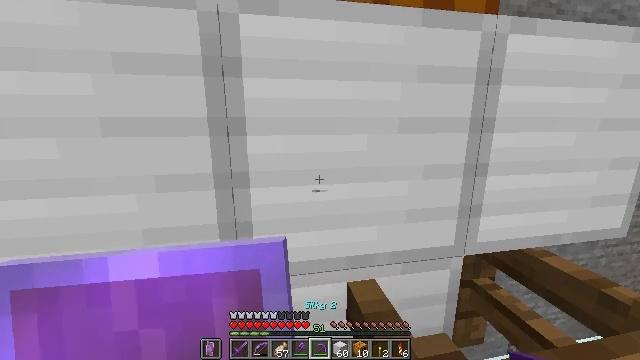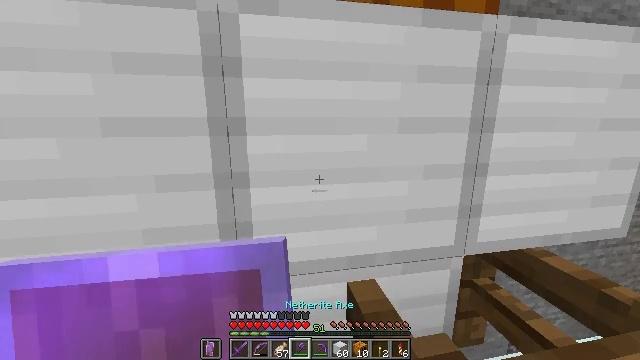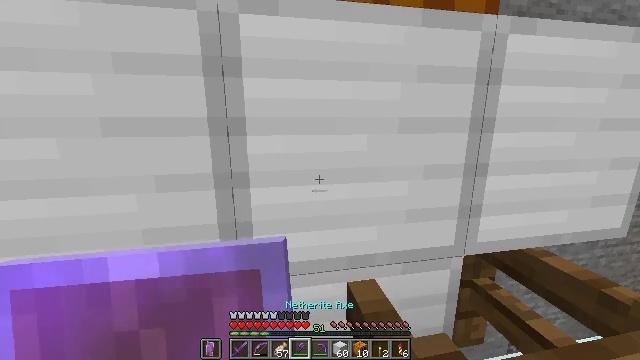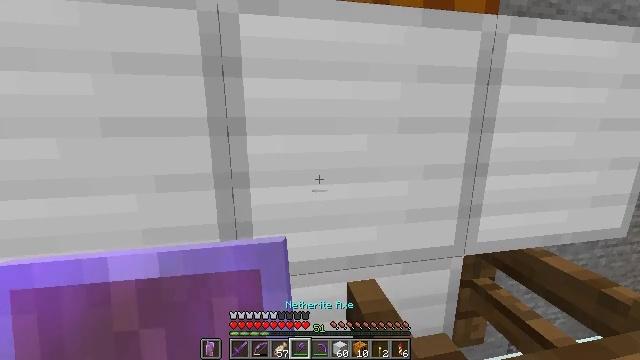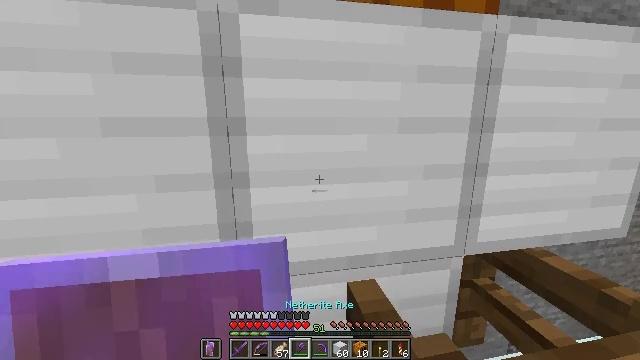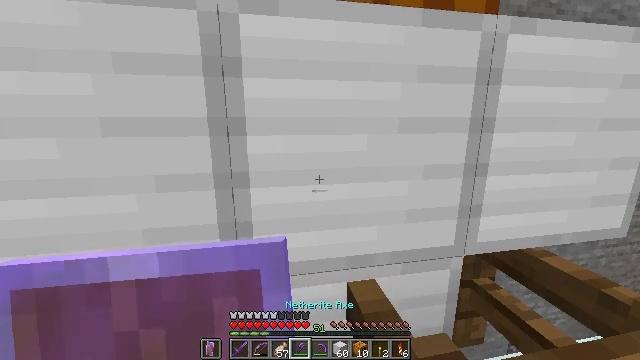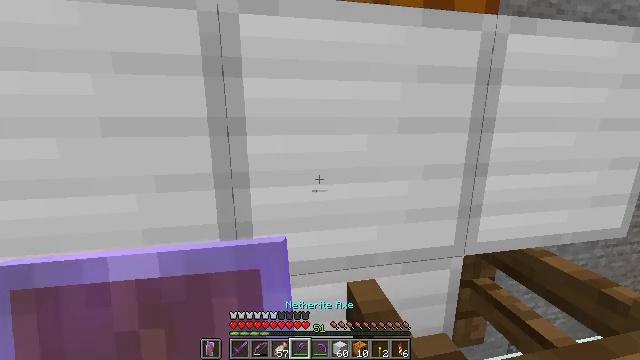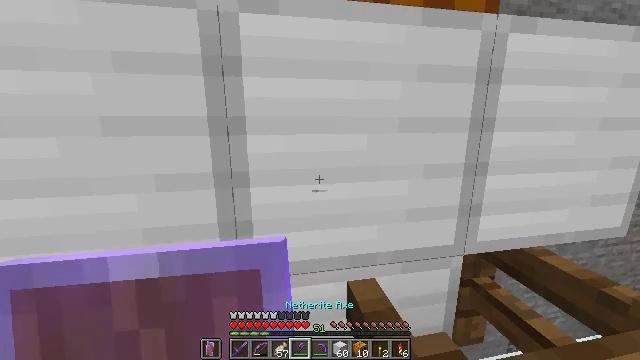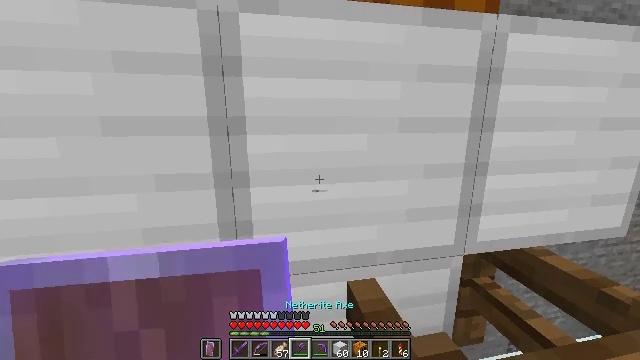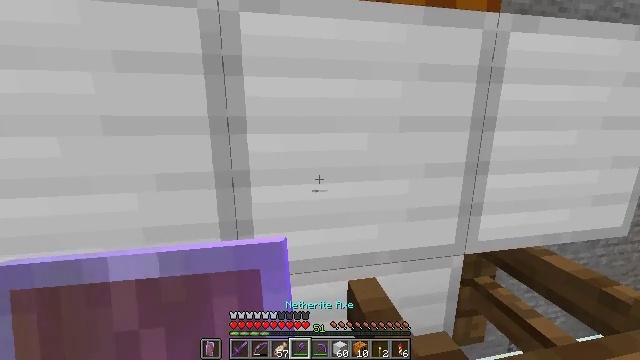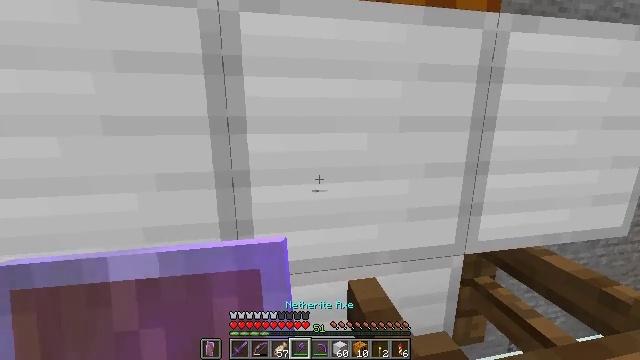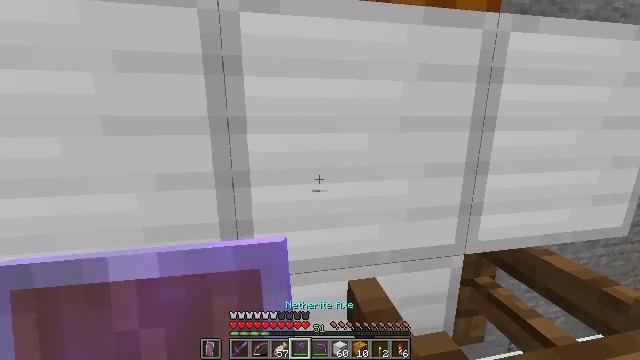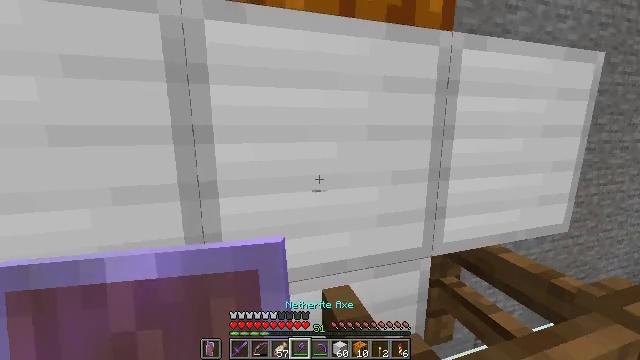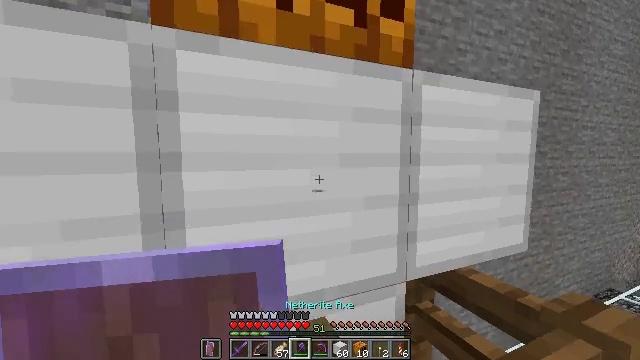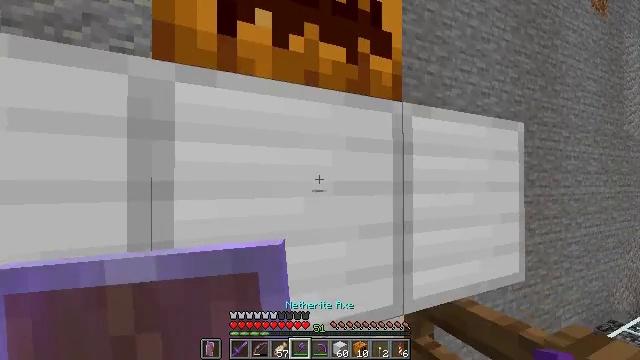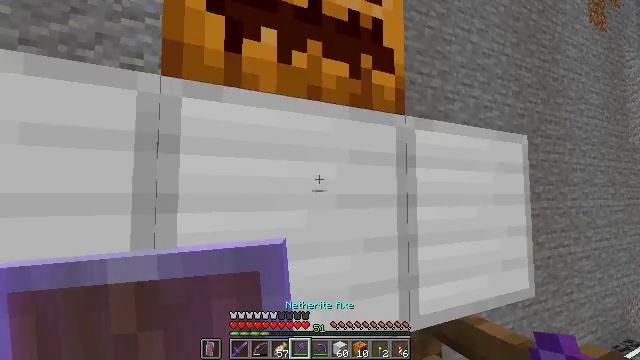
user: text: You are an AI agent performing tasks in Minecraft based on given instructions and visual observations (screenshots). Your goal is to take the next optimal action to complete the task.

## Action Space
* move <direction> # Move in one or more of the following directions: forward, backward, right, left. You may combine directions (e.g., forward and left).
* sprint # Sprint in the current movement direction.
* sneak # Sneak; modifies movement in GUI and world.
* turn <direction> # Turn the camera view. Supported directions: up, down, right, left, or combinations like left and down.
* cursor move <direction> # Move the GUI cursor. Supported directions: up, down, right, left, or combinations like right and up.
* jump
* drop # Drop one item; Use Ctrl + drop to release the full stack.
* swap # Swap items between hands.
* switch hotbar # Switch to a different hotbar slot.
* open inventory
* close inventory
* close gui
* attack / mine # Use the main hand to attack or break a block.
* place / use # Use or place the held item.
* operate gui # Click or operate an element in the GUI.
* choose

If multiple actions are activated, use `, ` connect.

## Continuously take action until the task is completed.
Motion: motion action
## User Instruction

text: Attack the carved pumpkin to gather it.
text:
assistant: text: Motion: no_op
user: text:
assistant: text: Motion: no_op
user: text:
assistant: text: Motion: no_op
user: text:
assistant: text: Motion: no_op
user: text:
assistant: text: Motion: no_op
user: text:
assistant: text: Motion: no_op
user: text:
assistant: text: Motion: no_op
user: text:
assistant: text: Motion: no_op
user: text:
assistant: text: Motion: no_op
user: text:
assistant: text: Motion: no_op
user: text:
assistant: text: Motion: no_op
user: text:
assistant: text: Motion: turn right and up
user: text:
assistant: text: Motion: turn right and up
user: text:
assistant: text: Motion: turn right and up
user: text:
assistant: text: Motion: turn up
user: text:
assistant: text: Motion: move forward
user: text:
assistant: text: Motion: move forward, turn left and up
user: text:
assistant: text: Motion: move forward, turn left and up, jump
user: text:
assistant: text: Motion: move forward, turn left and up, jump
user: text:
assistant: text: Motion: move forward, turn left, jump
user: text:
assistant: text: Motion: no_op
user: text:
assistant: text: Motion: turn left and up
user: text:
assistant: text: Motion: turn left and up
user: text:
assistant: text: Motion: no_op
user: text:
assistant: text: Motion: no_op
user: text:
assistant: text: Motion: no_op
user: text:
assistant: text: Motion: no_op
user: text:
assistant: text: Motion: turn left and down
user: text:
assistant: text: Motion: no_op
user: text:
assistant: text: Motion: no_op